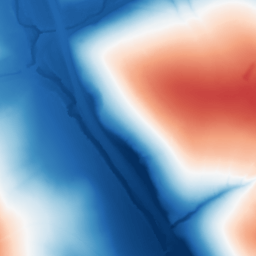
Category: trend_removal
Decomposition family: polynomial
Decomposition parameters: degree: 1
Upsampling method: bspline
Upsampling parameters: scale: 8
Upsampling scale: 8